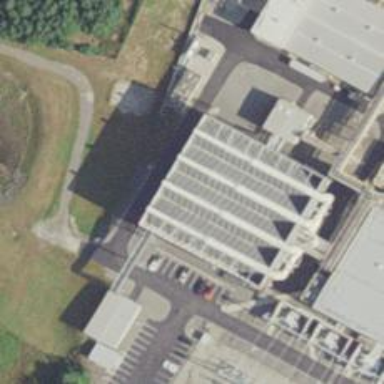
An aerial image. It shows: Industrial building.